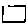
Label: square